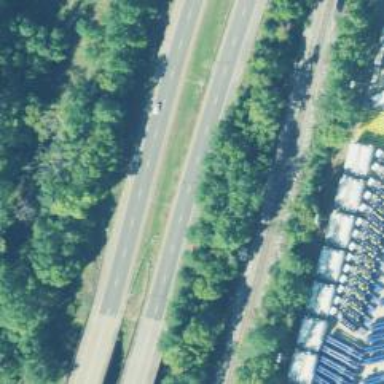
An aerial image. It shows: This image shows trunk highway that functions as expressway.